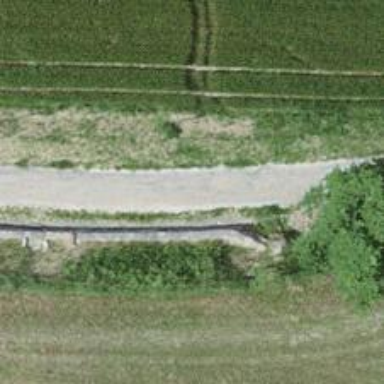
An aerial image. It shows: Abandoned railway track with compacted grade2 surface.